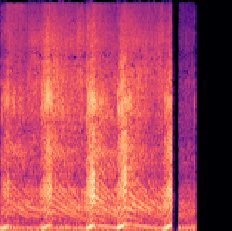
Sound class: Chainsaw